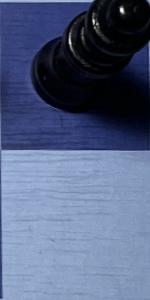
Label: Empty